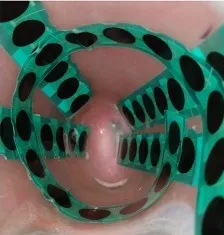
The sensor configuration used for dataset2.
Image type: pathology (papanicolaou)